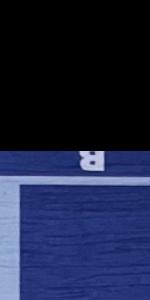
Label: Empty